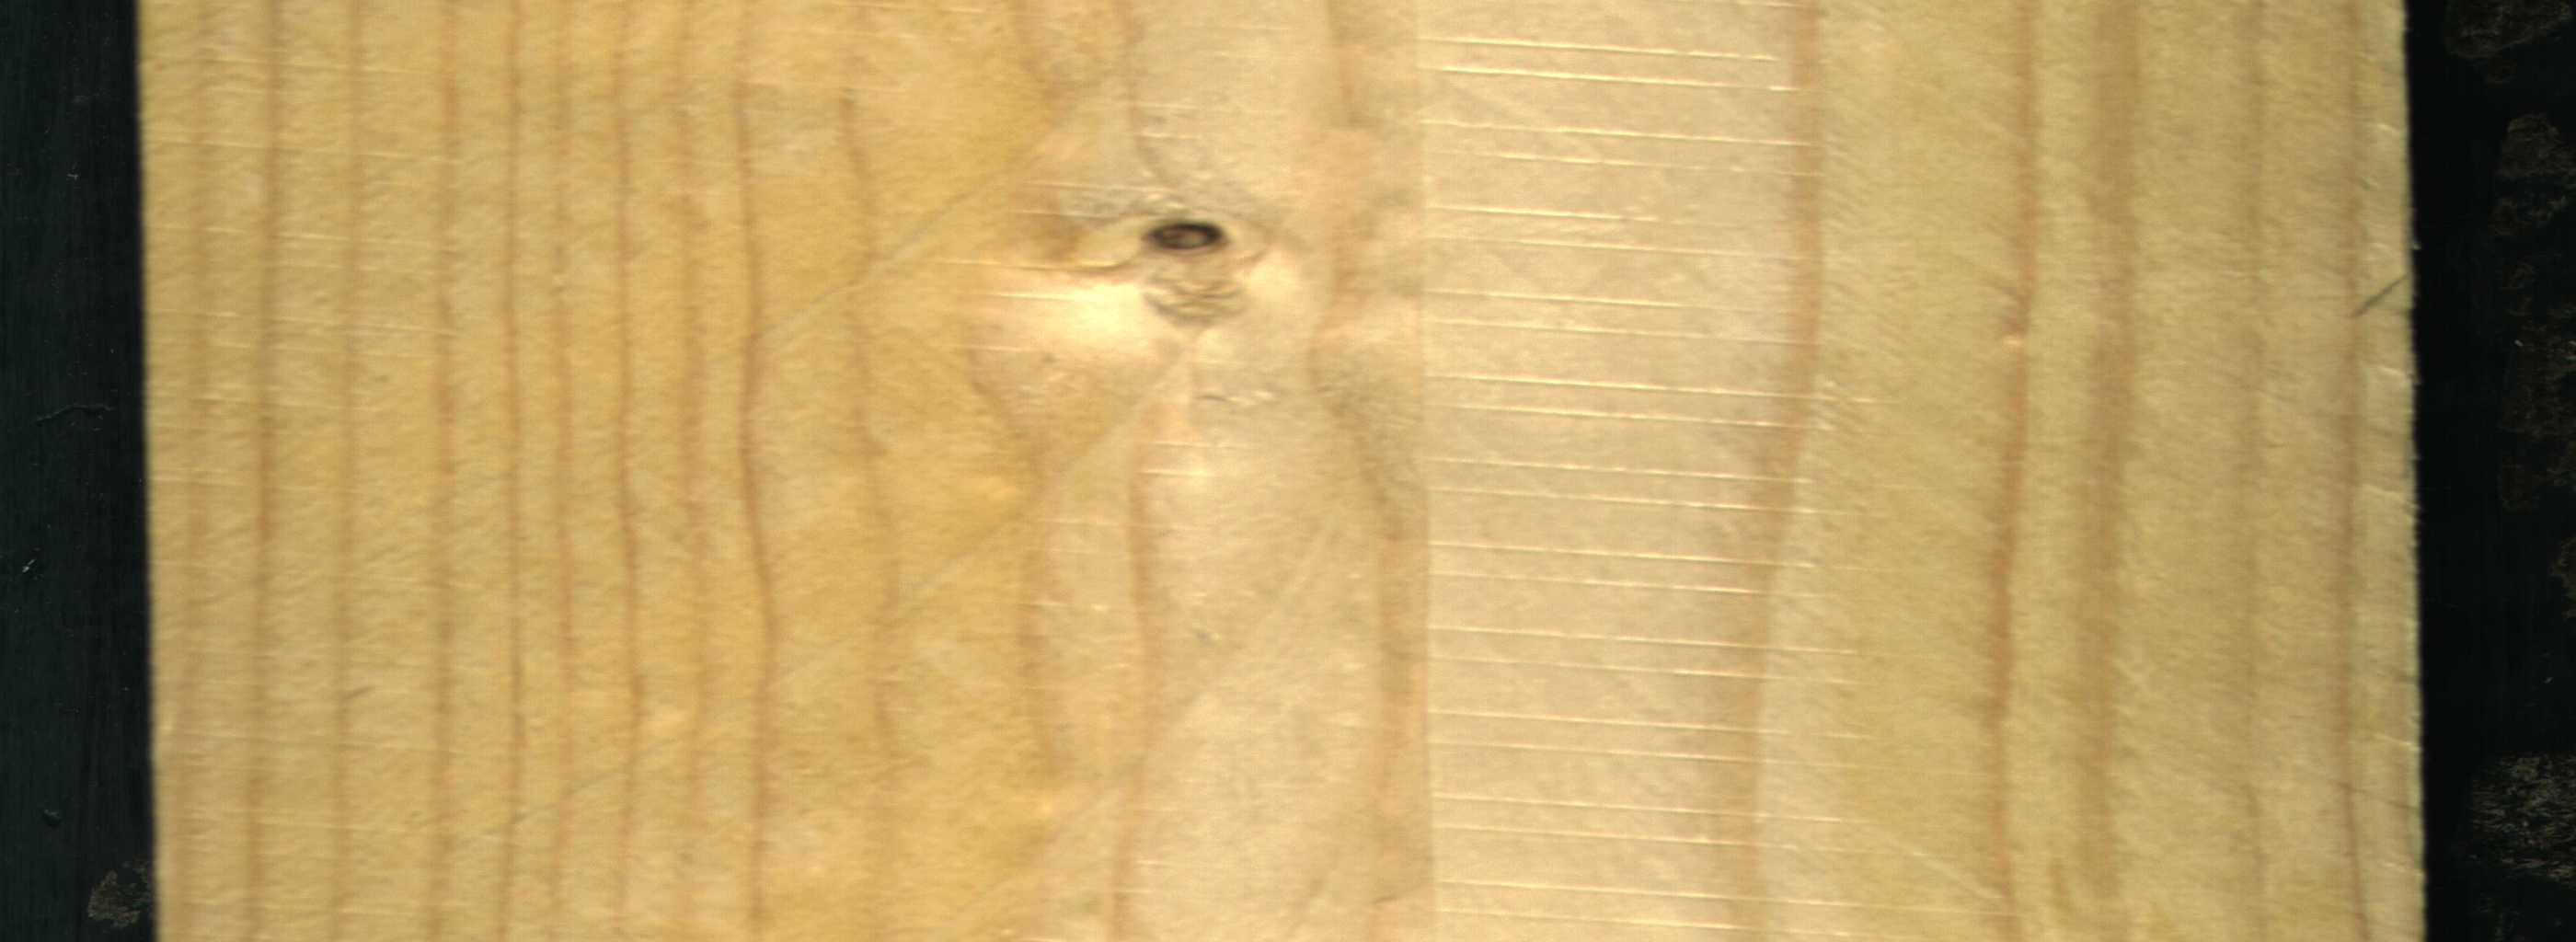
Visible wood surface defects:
Live_Knot